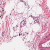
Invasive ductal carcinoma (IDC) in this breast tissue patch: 0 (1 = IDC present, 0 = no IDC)